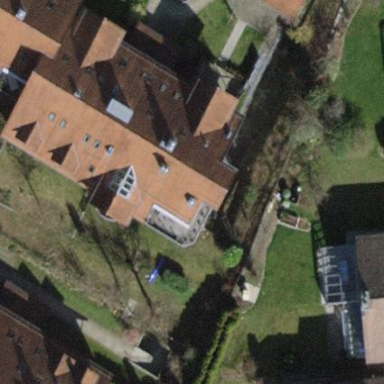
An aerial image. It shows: Pitched roof building.